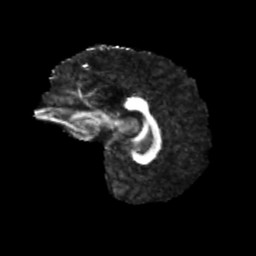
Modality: FA
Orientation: sagittal
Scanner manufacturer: siemens
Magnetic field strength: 3 T
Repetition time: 4 s
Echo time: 0.0594 s